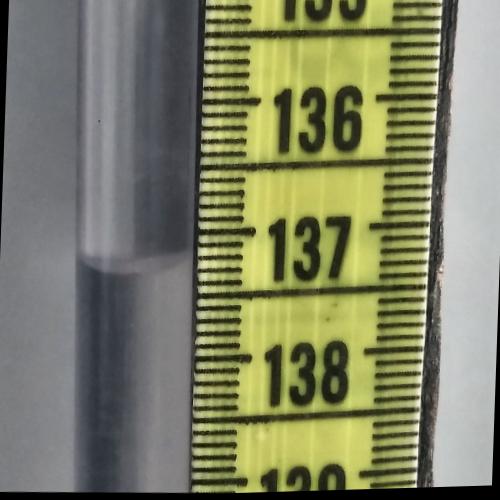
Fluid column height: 137.2 cm